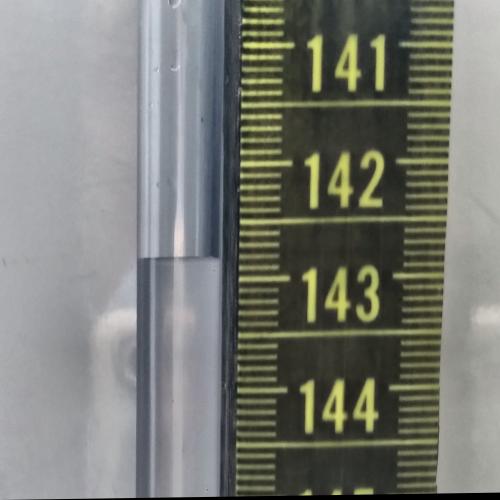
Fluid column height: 142.8 cm